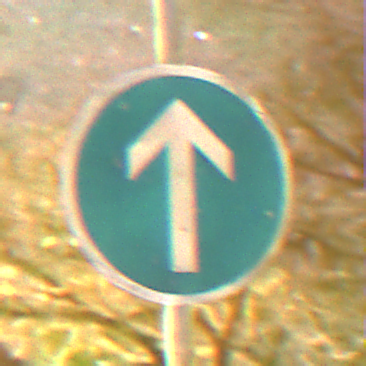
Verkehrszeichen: VorgeschriebeneFahrtrichtungGeradeaus
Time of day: Night
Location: Outdoor (Suburban)
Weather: Clear
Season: NotSpecified
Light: Artificial